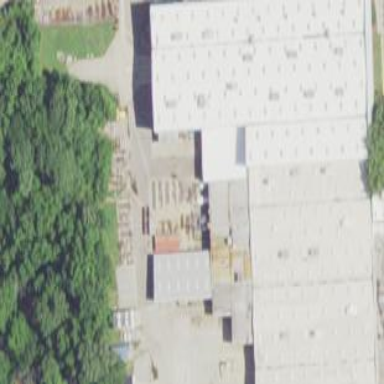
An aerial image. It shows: Commercial building.